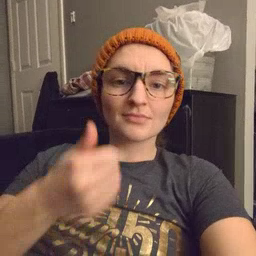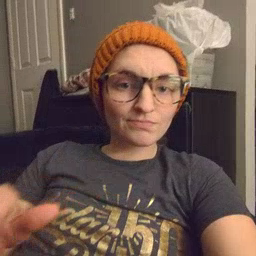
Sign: any